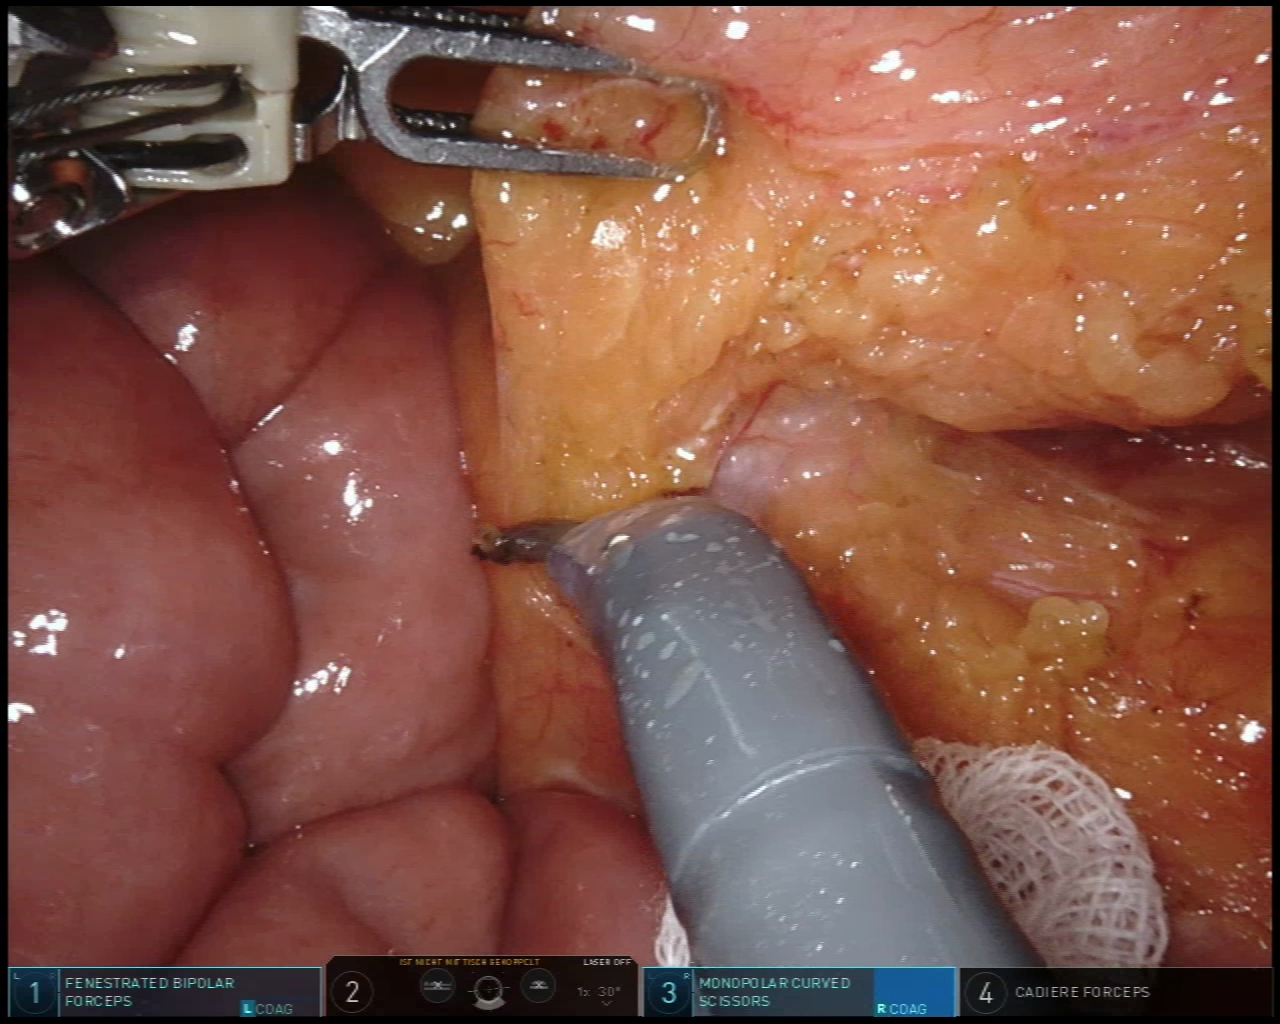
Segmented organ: inferior_mesenteric_artery
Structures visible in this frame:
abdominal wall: no
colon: no
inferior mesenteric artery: yes
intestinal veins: no
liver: no
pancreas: no
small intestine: yes
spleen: no
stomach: no
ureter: no
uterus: no
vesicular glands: no